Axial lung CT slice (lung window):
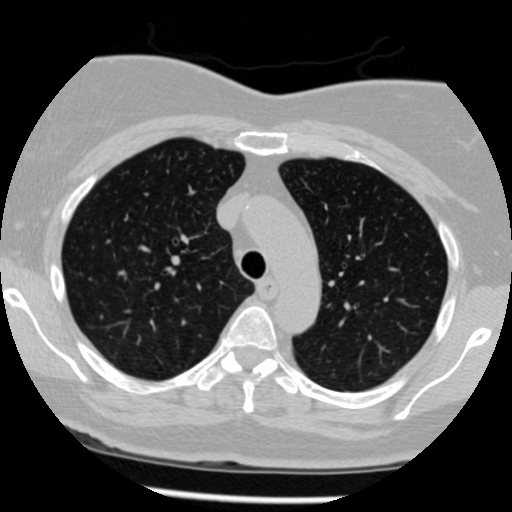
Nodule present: no